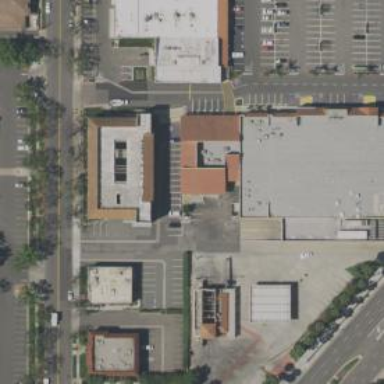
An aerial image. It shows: Retail building.